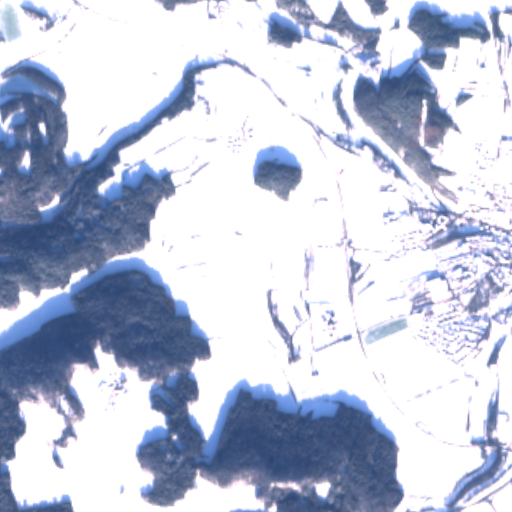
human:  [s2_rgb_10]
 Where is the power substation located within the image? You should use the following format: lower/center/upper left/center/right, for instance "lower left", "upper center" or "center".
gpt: The power substation is located in the lower left of the image.
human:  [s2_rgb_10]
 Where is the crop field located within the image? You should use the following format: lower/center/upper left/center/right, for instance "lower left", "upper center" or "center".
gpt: There is no crop field in the image.